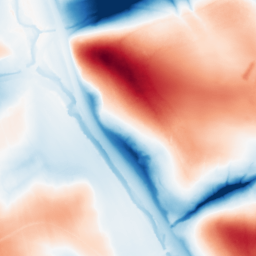
Category: classical
Decomposition family: gaussian_anisotropic
Decomposition parameters: sigma_x: 10
sigma_y: 50
Upsampling method: cubic_mitchell
Upsampling parameters: scale: 8
Upsampling scale: 8